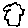
Label: tree